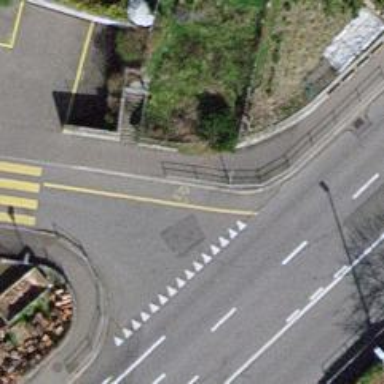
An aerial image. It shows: Residential road with asphalt surface. There is cycleway on the opposite lane.